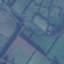
Land use / land cover class: Pasture